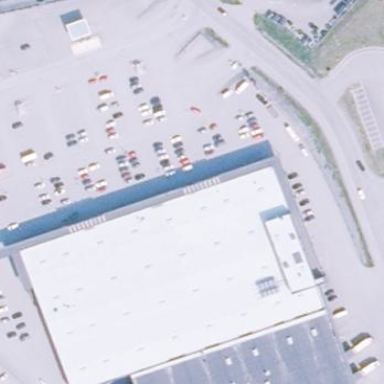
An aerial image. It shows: Retail building.